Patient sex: F
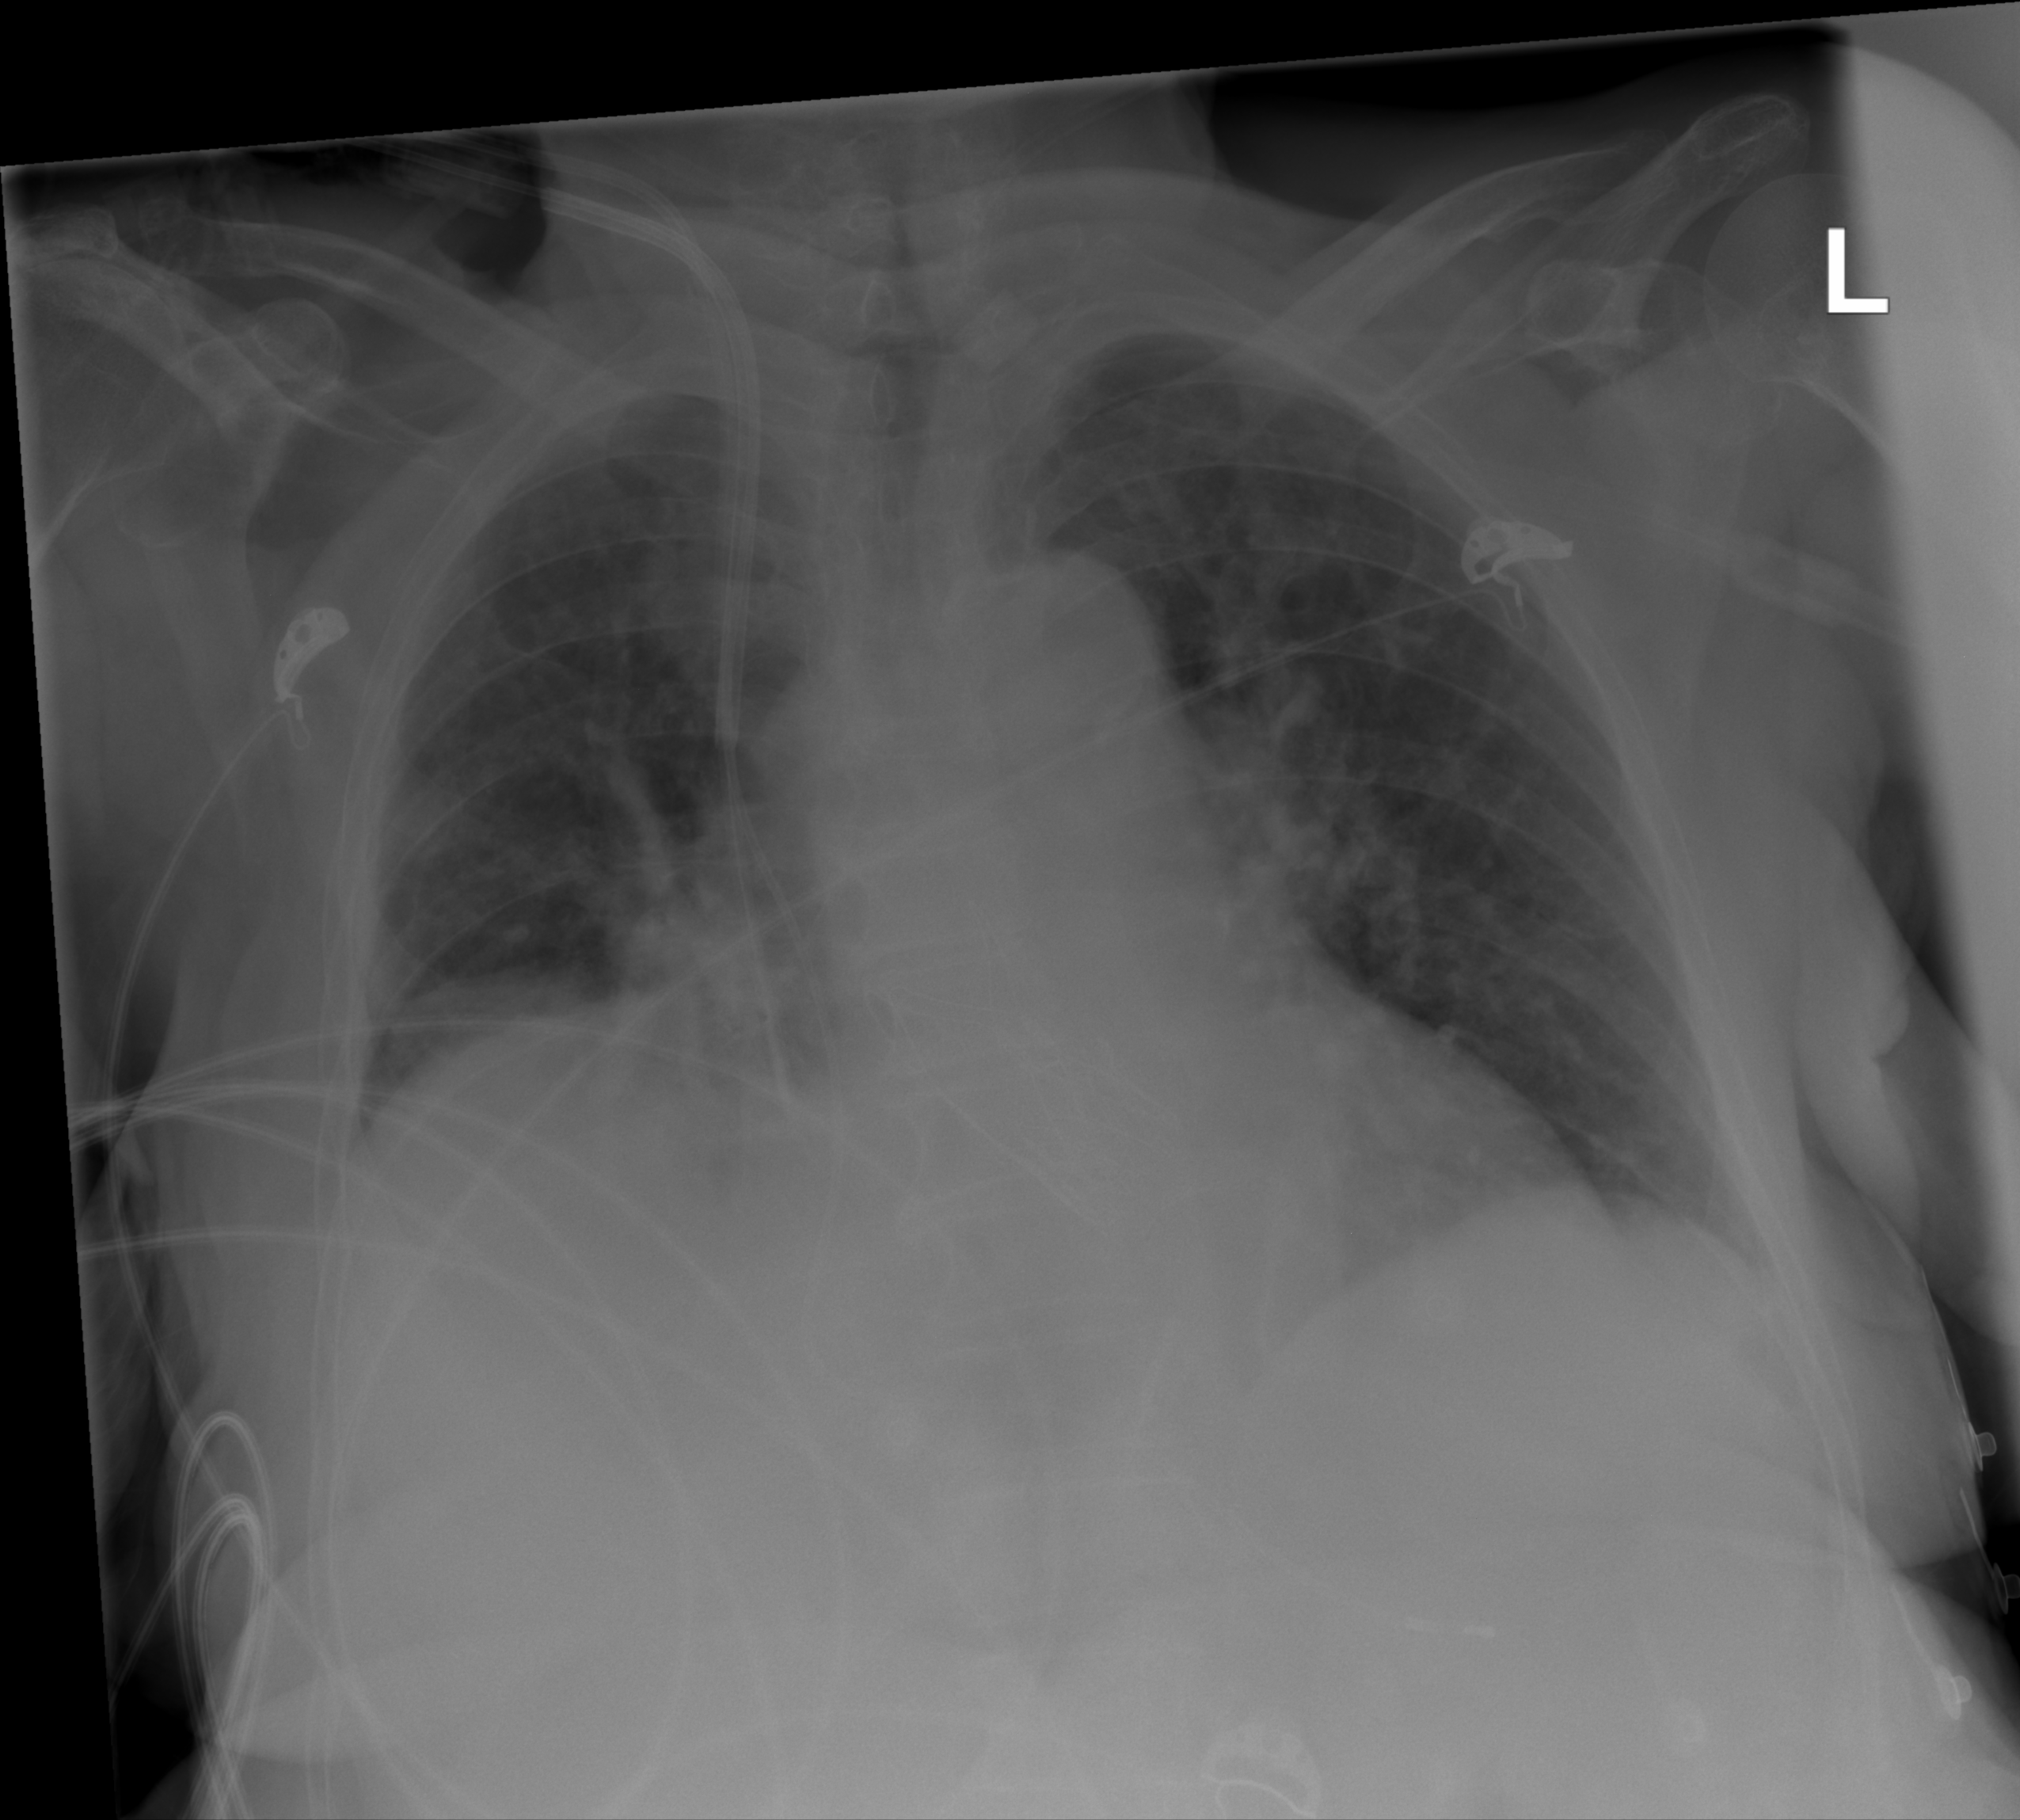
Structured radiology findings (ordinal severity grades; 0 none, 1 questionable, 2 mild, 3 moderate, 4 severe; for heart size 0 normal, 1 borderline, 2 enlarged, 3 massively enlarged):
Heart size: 2
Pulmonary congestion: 2
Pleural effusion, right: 2
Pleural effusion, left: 1
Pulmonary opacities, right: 0
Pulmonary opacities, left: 0
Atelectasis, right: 2
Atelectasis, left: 0